Aerial crown-view tile of a tropical tree (Barro Colorado Island, Panama), acquired 20241112:
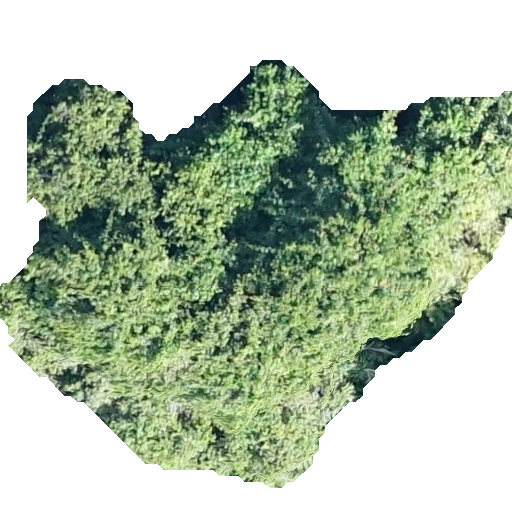
Species: Pouteria stipitata
GBIF accepted scientific name: Pouteria stipitata
Crown area: 238.989 m²